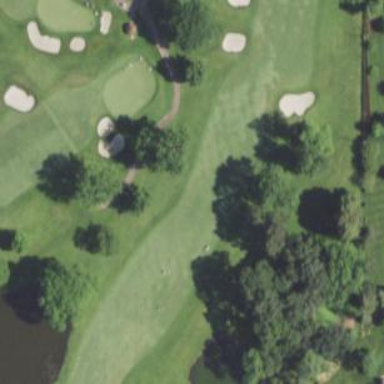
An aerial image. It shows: Golf fairway in the image.